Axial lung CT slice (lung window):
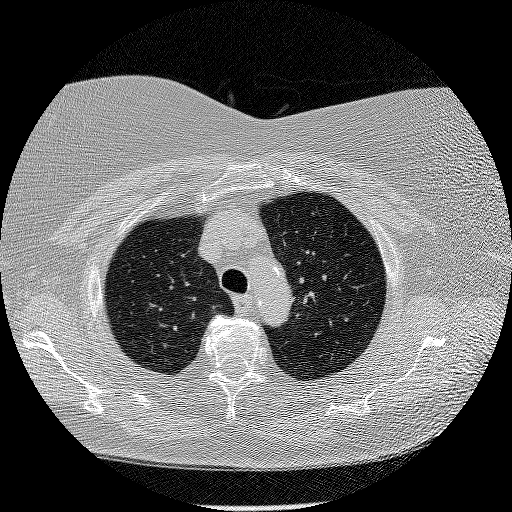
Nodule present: no